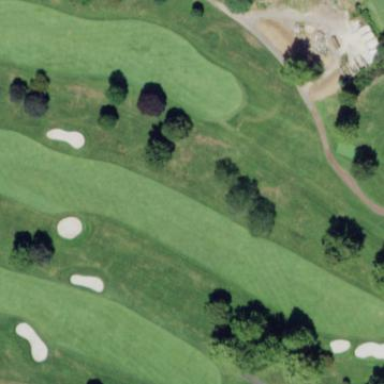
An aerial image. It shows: Scenic golf fairway.